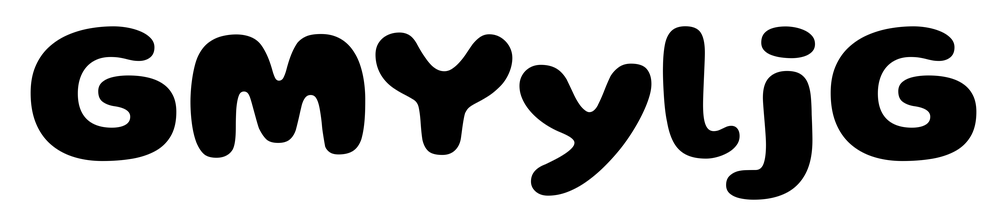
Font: Gluten_Bold